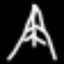
Label: The Eiffel Tower